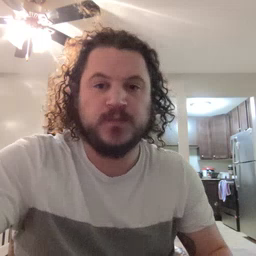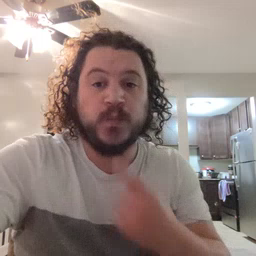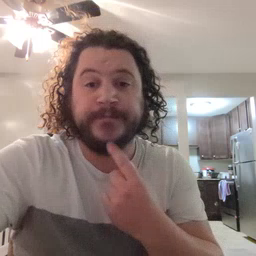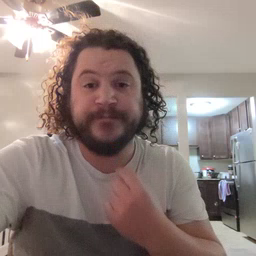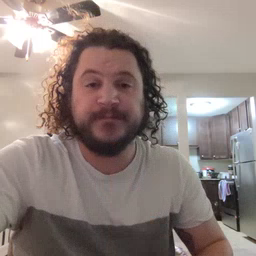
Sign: red